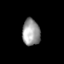
Tissue: skin
Cell type: Fibroblasts
Senescence score: 0.8128
Nuclear area (px): 463
Mean DAPI intensity: 155.607